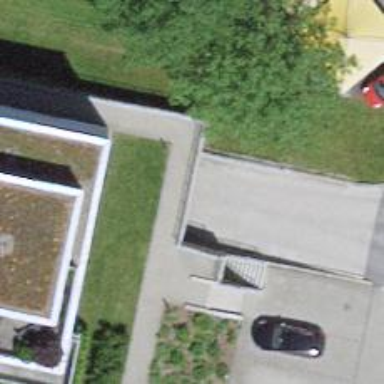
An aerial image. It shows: Parking entrance.